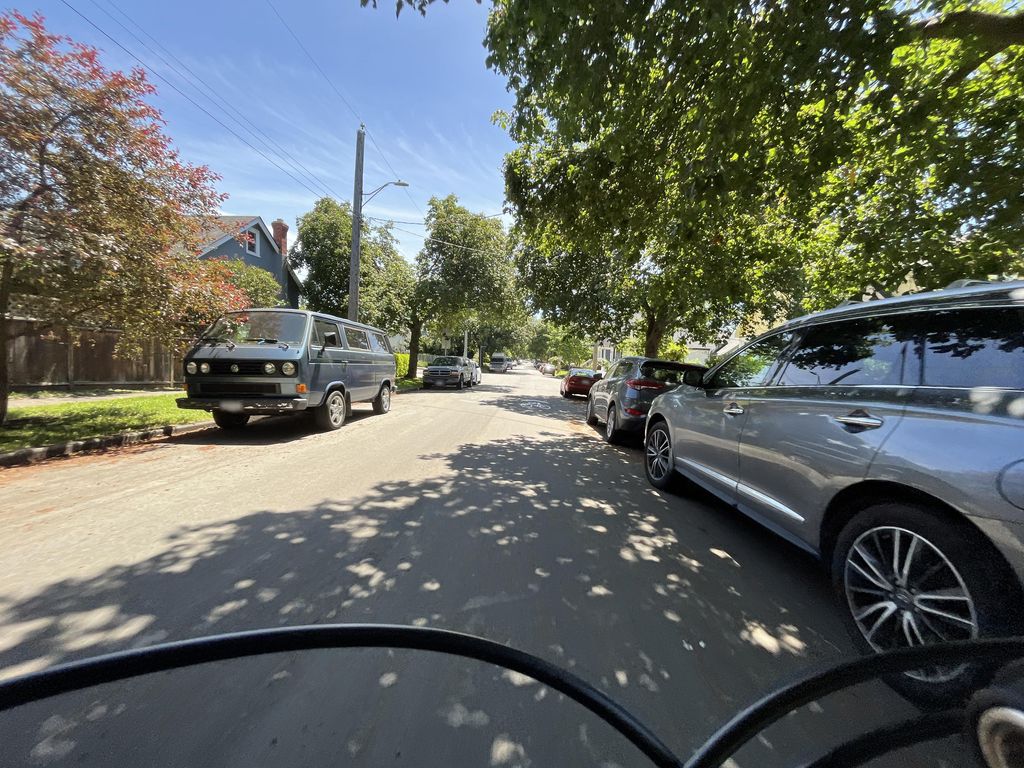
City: victoria